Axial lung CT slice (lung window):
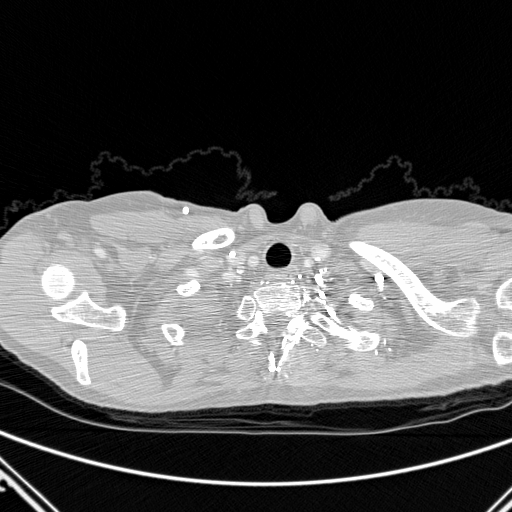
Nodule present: no